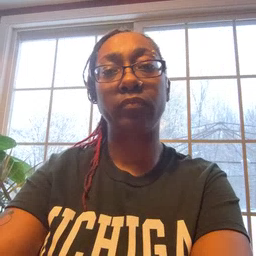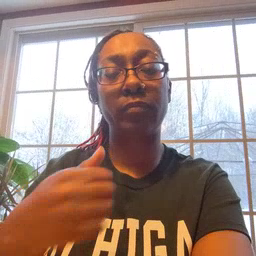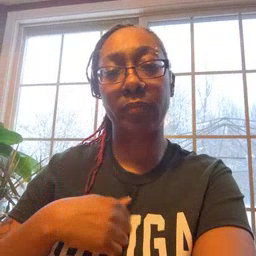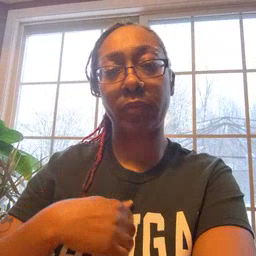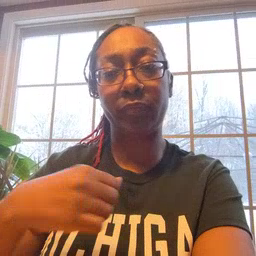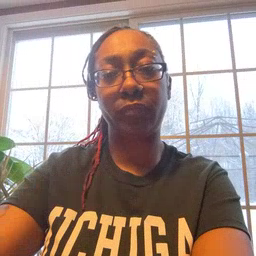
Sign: bath